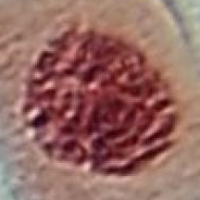
Label: prophase